Question: My app shows this in the 4.3.1 simulator and this in the 5.0 simulator.

This is the code:
'''
- (NSString *)tableView:(UITableView *)tableView titleForHeaderInSection:(NSInteger)section {
return @"";
}
- (UIView *)tableView:(UITableView *)tableView viewForHeaderInSection:(NSInteger)section {
return [[Singleton sharedInstance] getTitleSectionView:segmentedControl.selectedSegmentIndex inDay:section];
}
-(UIView *)getTitleSectionView:(int)week inDay:(int)day;
{
UILabel *lab=[[[UILabel alloc]init]autorelease];
lab.frame=CGRectMake(5, 0,320,20);
lab.text=[[Singleton sharedInstance] getTitleSection:week inDay:day];
lab.backgroundColor=[UIColor clearColor];
lab.textColor=[UIColor whiteColor];
lab.font = [UIFont fontWithName:@"Arial" size:14];
UIImageView * imv = [[[UIImageView alloc]initWithFrame:CGRectMake(0,0, 320, 20)]autorelease];
imv.image=[UIImage imageNamed:@"section-header-bg.png"];
UIView *view = [[[UIView alloc] initWithFrame:CGRectMake(0, 0, 320, 20)]autorelease];
[view addSubview:imv];
[view addSubview:lab];
Week *currentWeek = nil;
if(week)
currentWeek = nechetNedel;
else
currentWeek = chetNedel;
NSMutableArray *dayArray = [currentWeek.days objectAtIndex:day];
if([dayArray count] >0)
return view;
return nil;
}
'''
What can be the problem, why does lines of sections appear in the 5.0 simulator? I tried to delete the method '- (NSString *)tableView:(UITableView *)tableView titleForHeaderInSection:(NSInteger)section' but it did not help. I delete this method'(UIView *)tableView:(UITableView *)tableView viewForHeaderInSection:(NSInteger)section' and the lines disappear
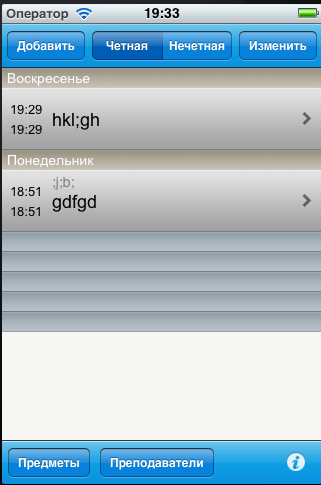
Answer: You should return nil for empty sections
'''
- (UIView *)tableView:(UITableView *)tableView viewForHeaderInSection:(NSInteger)section;
'''
and
'''
- (CGFloat)tableView:(UITableView *)tableView heightForHeaderInSection:(NSInteger)section;
'''
should return 0
Then it will work. It is iOS 5.x issue (or feature)